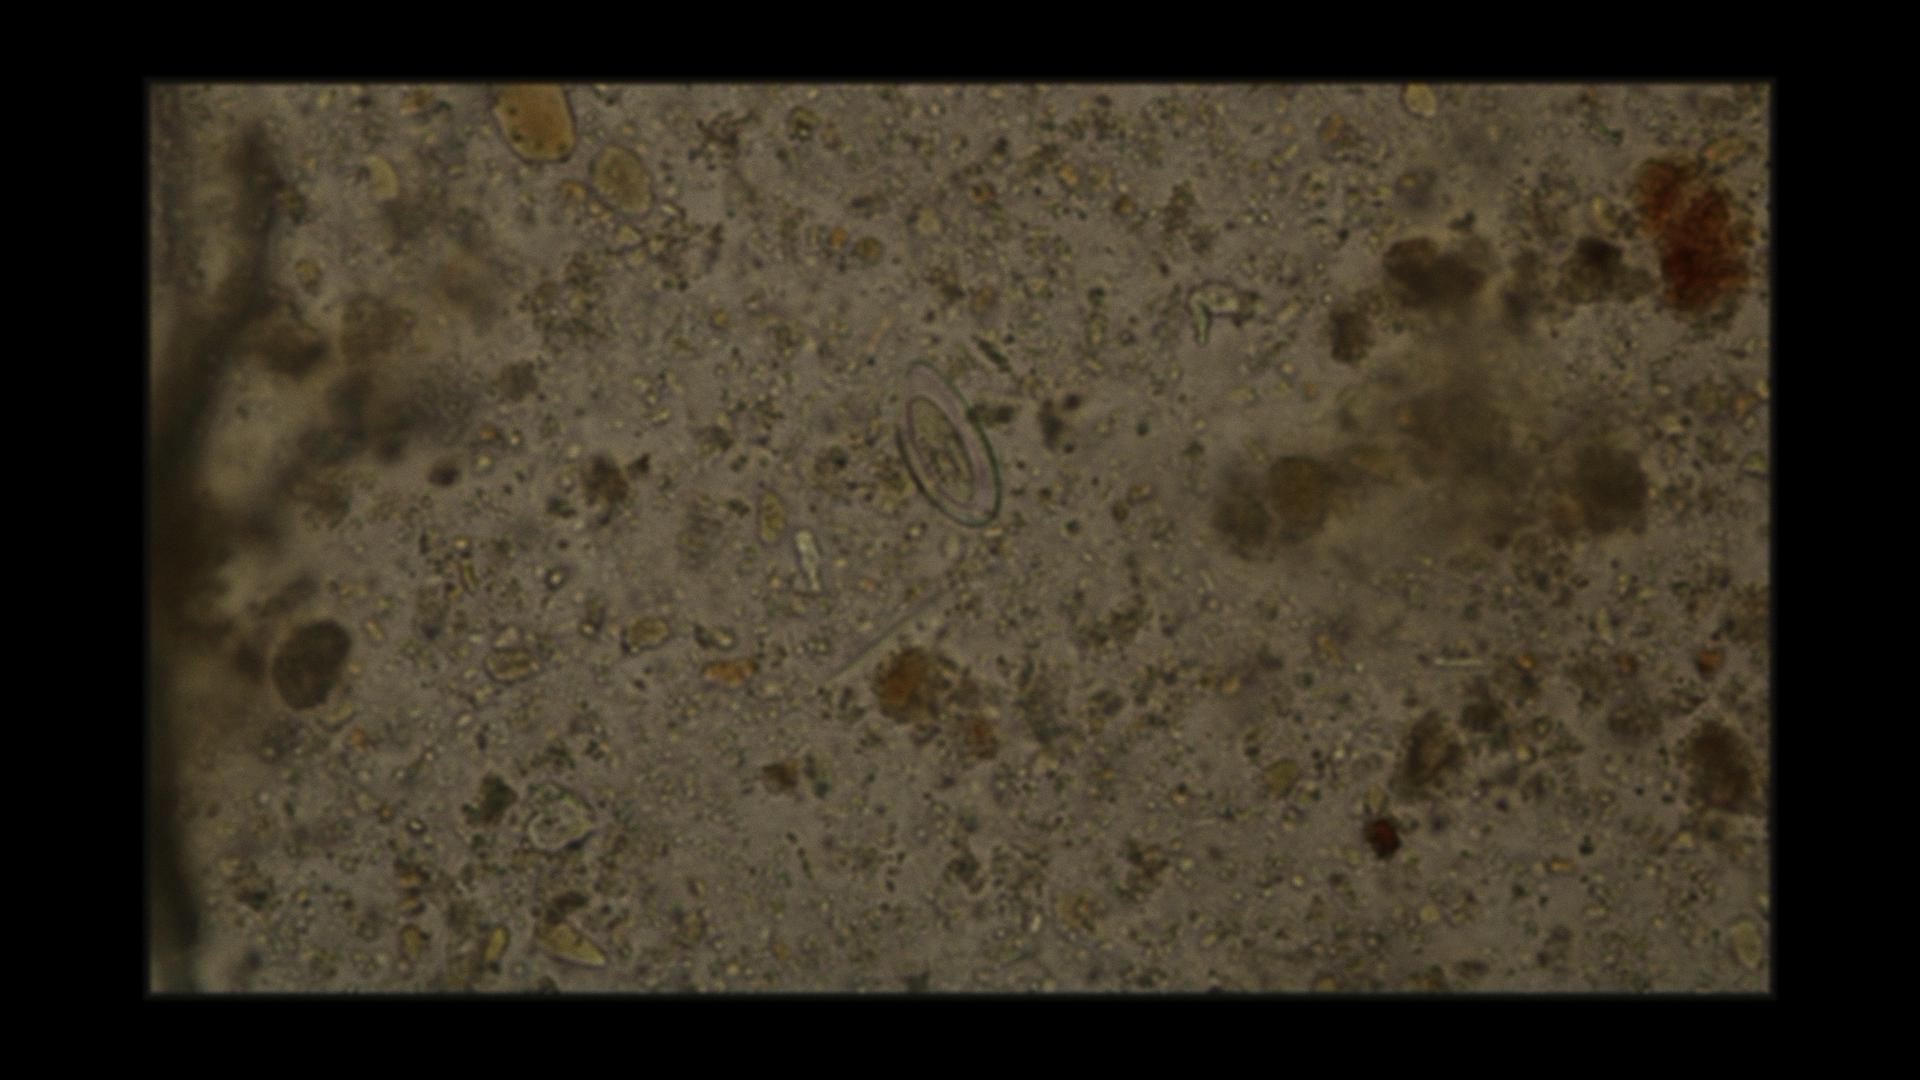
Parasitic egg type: Enterobius vermicularis